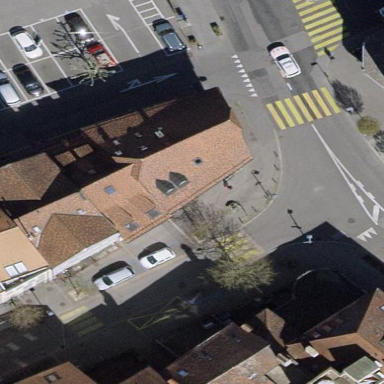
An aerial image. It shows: Bakery located in building.